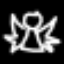
Label: angel